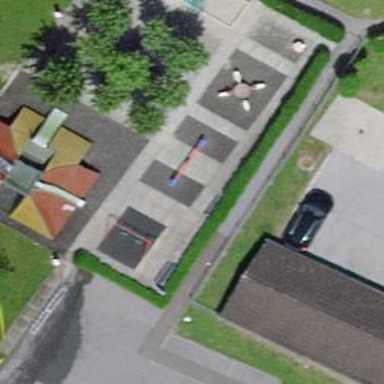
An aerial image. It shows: Playground featuring swings.